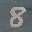
Label: 8